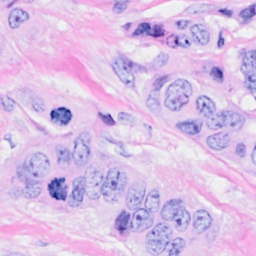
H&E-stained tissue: Breast